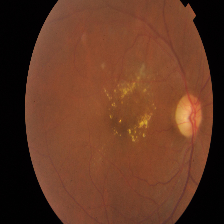
Diabetic retinopathy grade: Proliferative DR